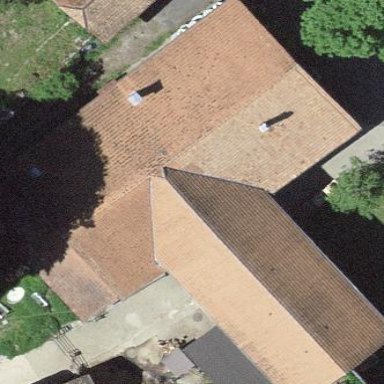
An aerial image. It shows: Farm building.